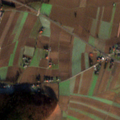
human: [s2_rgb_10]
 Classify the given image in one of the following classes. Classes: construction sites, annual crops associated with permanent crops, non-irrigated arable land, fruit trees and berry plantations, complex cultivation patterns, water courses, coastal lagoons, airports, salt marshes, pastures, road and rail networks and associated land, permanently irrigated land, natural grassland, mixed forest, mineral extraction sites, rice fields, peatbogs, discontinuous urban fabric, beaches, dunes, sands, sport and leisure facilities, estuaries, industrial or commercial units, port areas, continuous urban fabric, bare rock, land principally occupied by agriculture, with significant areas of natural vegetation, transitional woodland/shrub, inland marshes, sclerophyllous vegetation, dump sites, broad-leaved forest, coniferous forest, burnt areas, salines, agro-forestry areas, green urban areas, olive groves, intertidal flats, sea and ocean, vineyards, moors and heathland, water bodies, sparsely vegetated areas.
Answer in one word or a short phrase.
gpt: discontinuous urban fabric, non-irrigated arable land, broad-leaved forest